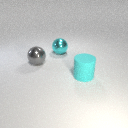
large gray metal sphere behind large cyan rubber cylinder